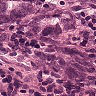
Metastatic tissue present: yes